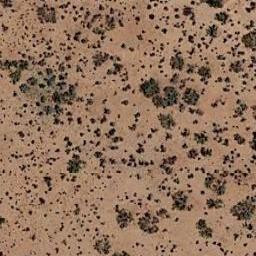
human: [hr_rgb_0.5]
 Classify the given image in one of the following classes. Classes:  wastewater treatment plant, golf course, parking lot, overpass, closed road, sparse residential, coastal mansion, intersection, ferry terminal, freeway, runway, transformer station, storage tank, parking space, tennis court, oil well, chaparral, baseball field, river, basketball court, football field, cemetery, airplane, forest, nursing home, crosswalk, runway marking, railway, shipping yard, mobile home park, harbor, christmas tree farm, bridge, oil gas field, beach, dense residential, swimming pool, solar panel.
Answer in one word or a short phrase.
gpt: chaparral